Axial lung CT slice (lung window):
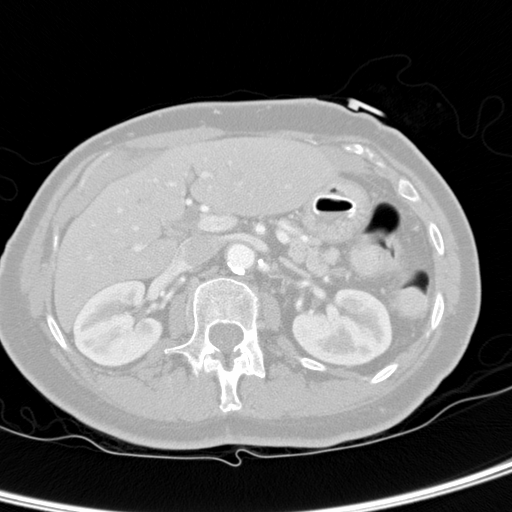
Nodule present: no